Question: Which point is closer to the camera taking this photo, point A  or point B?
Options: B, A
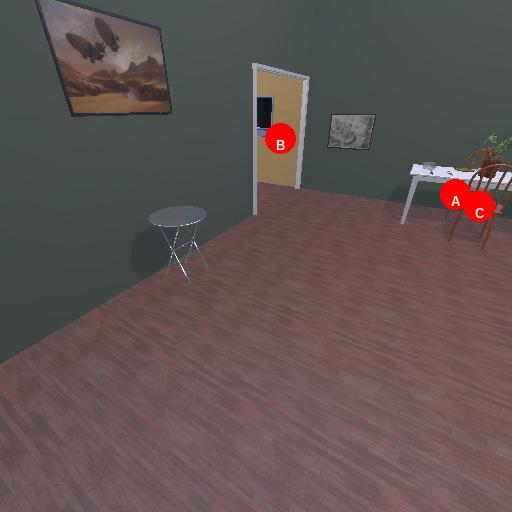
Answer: B